Field crop: maize
Growth stage: 2
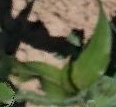
Species: maize